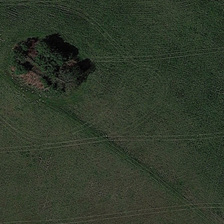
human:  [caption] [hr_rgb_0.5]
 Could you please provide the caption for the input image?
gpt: several green trees are in a piece of green meadow .

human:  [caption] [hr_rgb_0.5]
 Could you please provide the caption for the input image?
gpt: several green trees are in a piece of green meadow .

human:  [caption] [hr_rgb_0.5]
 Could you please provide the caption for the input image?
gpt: several green trees are in a piece of green meadow .

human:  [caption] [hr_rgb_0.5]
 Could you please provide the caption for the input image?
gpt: several green trees are in a piece of green meadow .

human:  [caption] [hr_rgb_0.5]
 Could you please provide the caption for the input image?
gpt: several green trees are in a piece of green meadow .